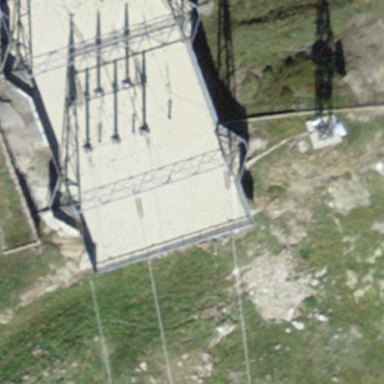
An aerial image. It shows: Building housing power substation.